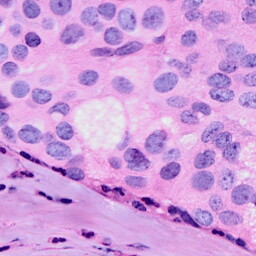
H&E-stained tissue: Breast